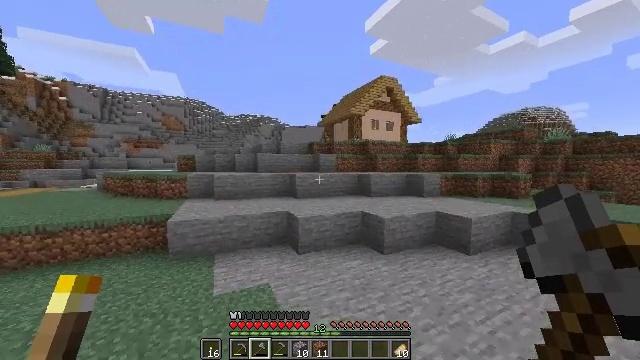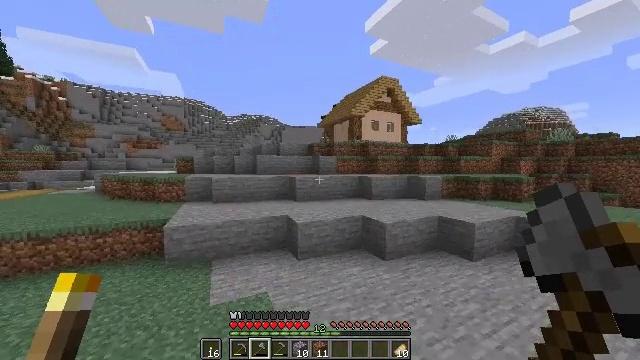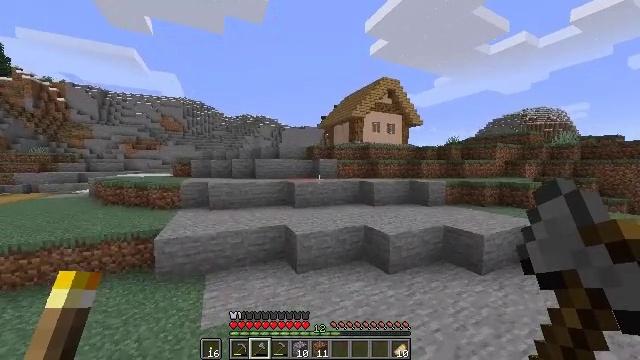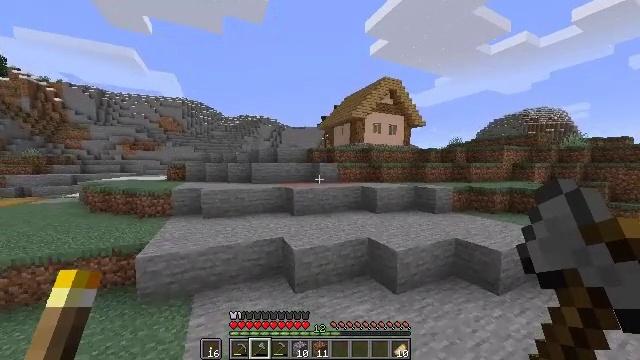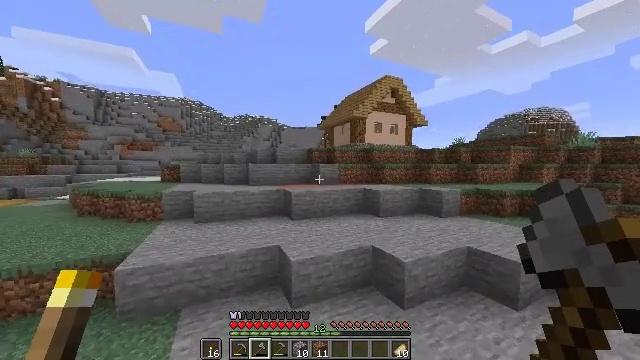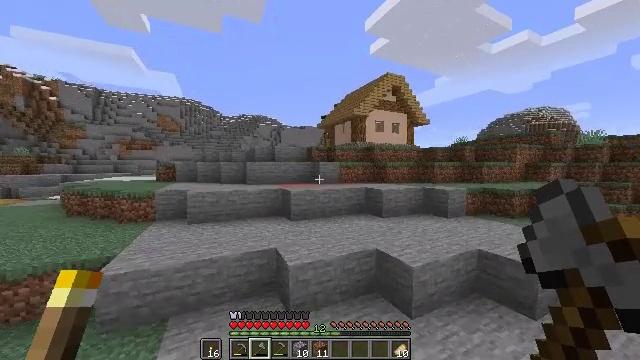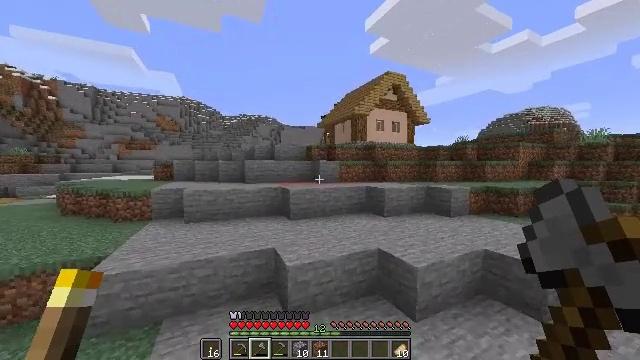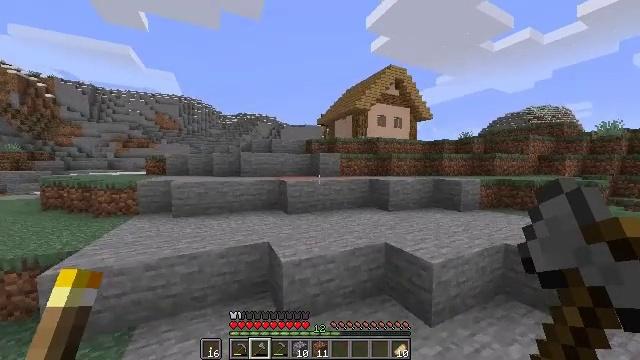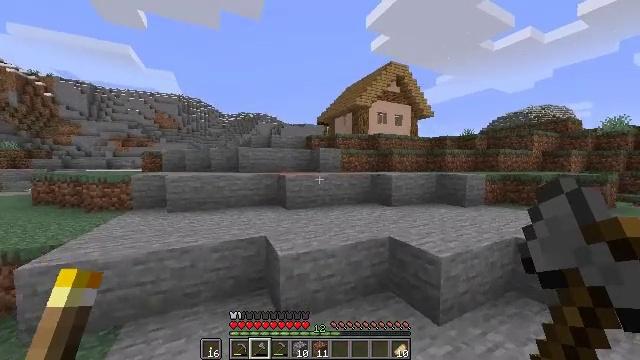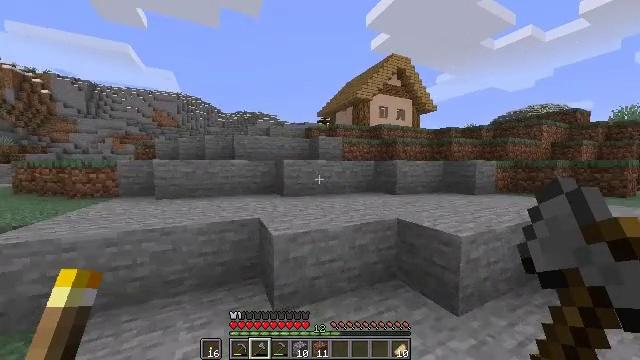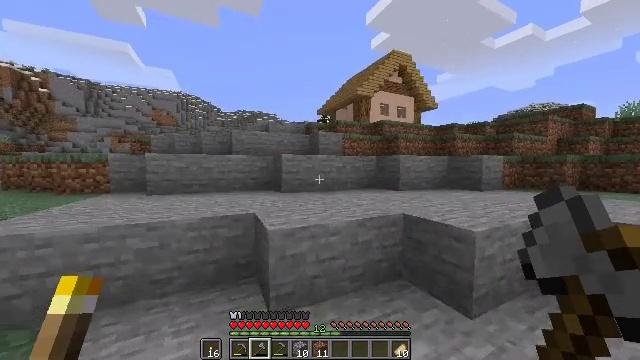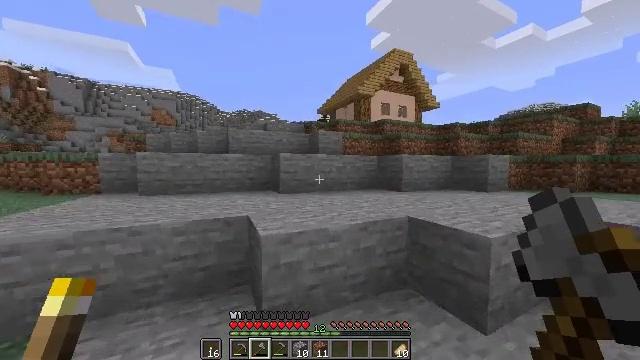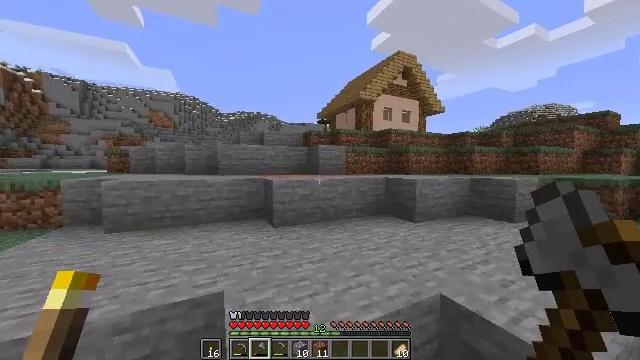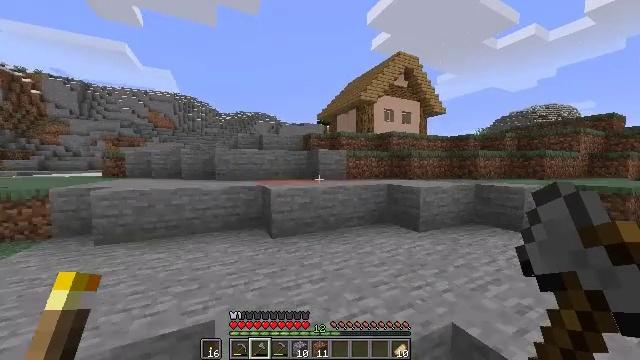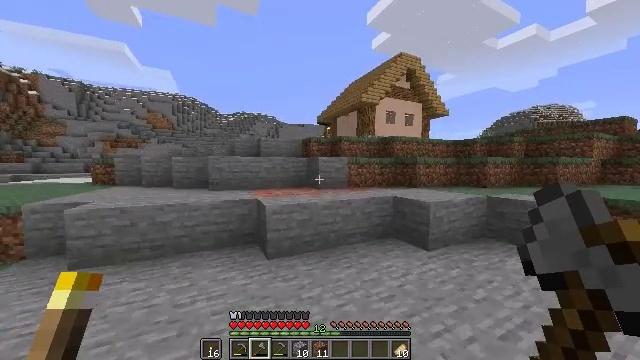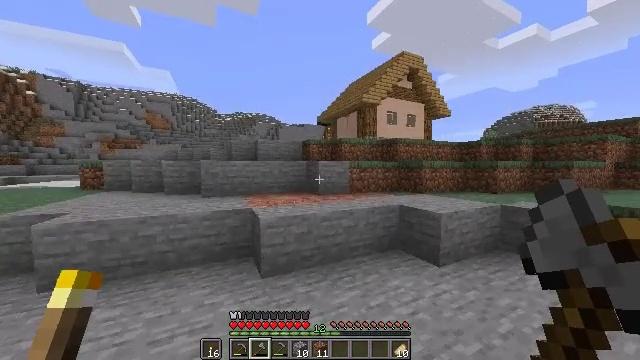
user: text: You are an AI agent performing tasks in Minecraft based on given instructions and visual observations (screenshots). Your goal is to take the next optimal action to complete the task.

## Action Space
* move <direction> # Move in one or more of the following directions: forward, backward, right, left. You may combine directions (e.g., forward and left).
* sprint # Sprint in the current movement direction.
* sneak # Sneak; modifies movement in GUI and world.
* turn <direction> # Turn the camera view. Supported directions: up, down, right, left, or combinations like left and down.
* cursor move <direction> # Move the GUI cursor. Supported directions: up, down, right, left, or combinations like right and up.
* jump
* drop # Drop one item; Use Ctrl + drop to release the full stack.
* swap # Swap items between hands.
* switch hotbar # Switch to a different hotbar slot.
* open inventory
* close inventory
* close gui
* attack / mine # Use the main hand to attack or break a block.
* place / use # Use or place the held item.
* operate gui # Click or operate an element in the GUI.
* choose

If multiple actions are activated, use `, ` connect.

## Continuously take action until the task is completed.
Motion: motion action
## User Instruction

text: Break the stonecutter to collect it.
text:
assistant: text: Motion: move forward, sprint, jump
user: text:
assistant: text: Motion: move forward, sprint, jump
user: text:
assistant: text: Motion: move forward, sprint, jump
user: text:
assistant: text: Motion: move forward, sprint, jump
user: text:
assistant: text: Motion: move forward, sprint
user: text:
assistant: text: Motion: move forward, sprint
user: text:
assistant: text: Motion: move forward, sprint
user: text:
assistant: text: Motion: move forward, sprint
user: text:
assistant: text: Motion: move forward, sprint
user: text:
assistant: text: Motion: move forward, sprint, jump
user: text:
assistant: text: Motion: move forward, sprint, jump
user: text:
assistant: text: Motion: move forward, sprint, jump
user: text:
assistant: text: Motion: move forward, sprint, jump
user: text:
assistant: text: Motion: move forward, sprint, jump
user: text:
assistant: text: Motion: move forward, sprint, jump
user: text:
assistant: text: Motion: move forward, sprint
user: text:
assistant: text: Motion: move forward, sprint
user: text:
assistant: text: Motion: move forward, sprint
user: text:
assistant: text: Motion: move forward, sprint, jump
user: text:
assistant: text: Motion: move forward, sprint, jump
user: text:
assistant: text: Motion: move forward, sprint, jump
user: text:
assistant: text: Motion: move forward, sprint, jump
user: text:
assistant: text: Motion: move forward, sprint, jump
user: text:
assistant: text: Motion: move forward, sprint, jump
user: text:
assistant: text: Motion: move forward, sprint, jump
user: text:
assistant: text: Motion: move forward, sprint, jump
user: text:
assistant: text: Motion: move forward, sprint
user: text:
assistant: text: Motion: move forward, sprint, jump
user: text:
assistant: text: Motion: move forward, sprint, turn right and up, jump
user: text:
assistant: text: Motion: move forward, sprint, turn right and up, jump